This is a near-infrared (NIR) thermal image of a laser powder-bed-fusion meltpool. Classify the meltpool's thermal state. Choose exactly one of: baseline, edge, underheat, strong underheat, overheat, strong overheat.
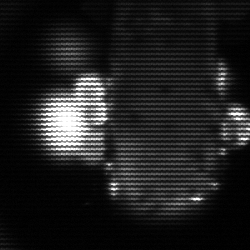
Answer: strong underheat